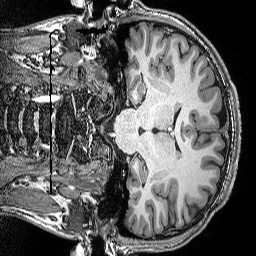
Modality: T1w
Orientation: coronal
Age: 19
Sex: male